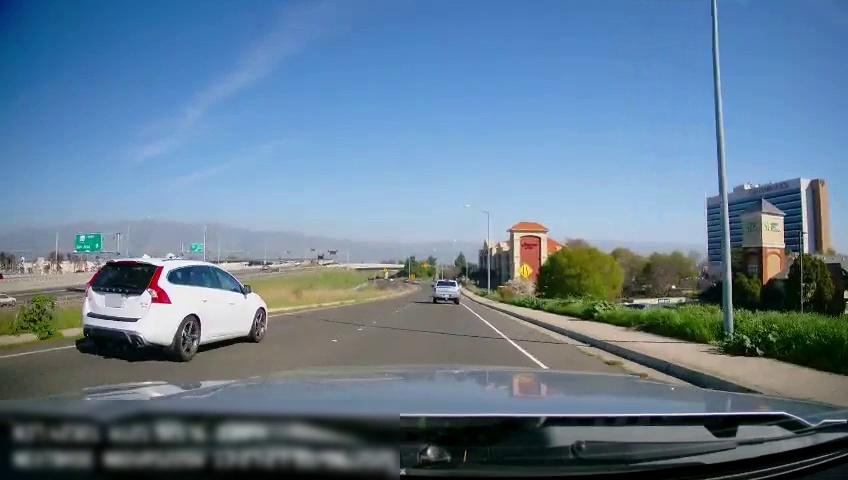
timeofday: Day
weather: Sunny
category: Drivable Space
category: Drivable Space
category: Drivable Space
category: Vehicles | SUV
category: Vehicles | Car
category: Vehicles | Truck
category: Lanes | Current Lane
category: Lanes | Current Lane
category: Lanes | Opposite Lane
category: Lanes | Alternate Lane
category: Traffic | Signs
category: Traffic | Signs
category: Traffic | Signs